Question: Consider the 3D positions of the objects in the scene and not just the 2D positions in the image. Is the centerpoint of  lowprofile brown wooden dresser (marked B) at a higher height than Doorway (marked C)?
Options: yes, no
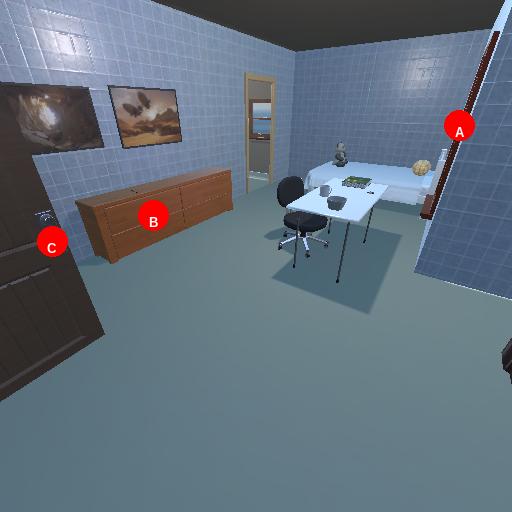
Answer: yes